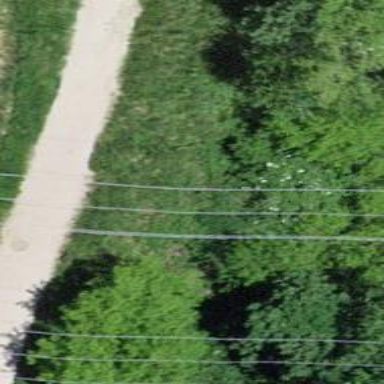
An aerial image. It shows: Power line with three cables.